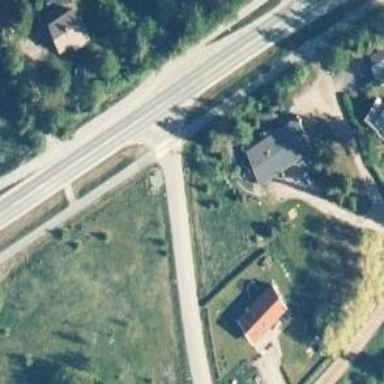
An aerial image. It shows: Marked crossing on the road.